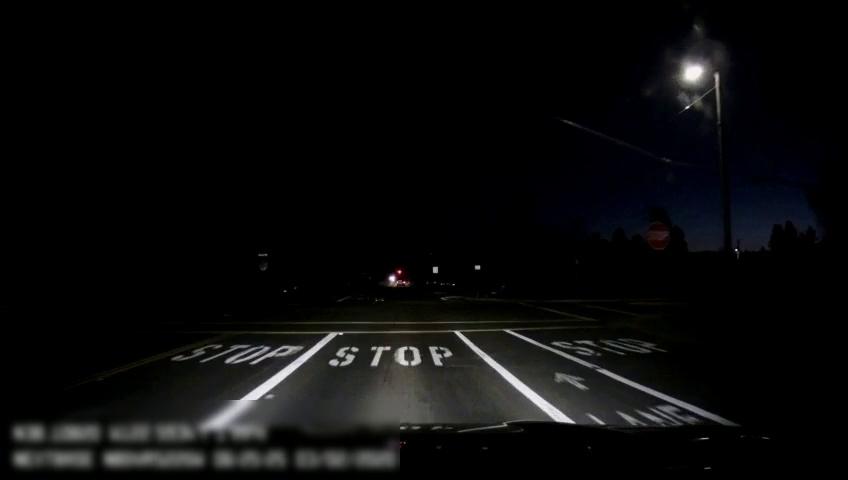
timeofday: Night
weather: Other
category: Drivable Space
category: Vehicles | SUV
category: Lanes | Current Lane
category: Lanes | Current Lane
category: Lanes | Alternate Lane
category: Lanes | Alternate Lane
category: Lanes | Alternate Lane
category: Lanes | Alternate Lane